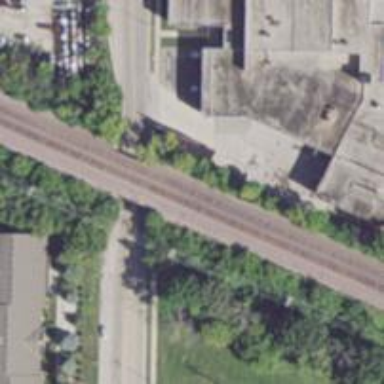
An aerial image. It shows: Railway spur bridge over rail line.